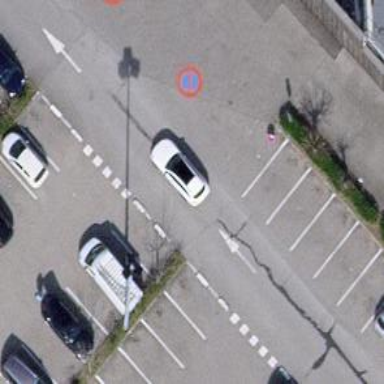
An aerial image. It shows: Asphalt parking aisle road for service vehicles.